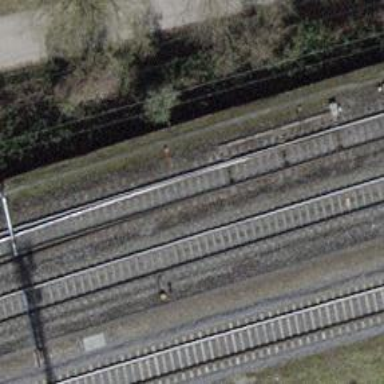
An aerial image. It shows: Railway switch.